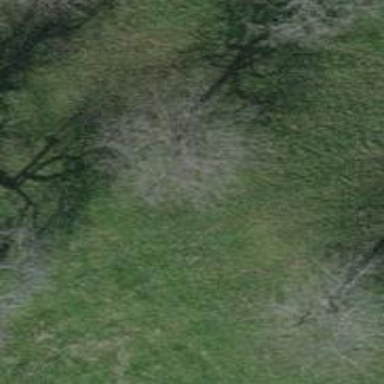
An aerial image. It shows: Beautiful tree in nature.